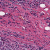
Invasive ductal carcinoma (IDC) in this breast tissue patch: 1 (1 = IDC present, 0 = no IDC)